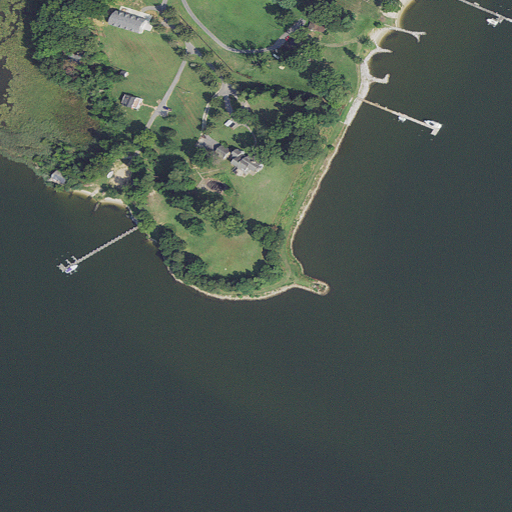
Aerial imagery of cape in Maryland named Rock Point containing open water, herbaceous wetlands, deciduous forest, woody wetlands, open development, low intensity development, and mixed forest